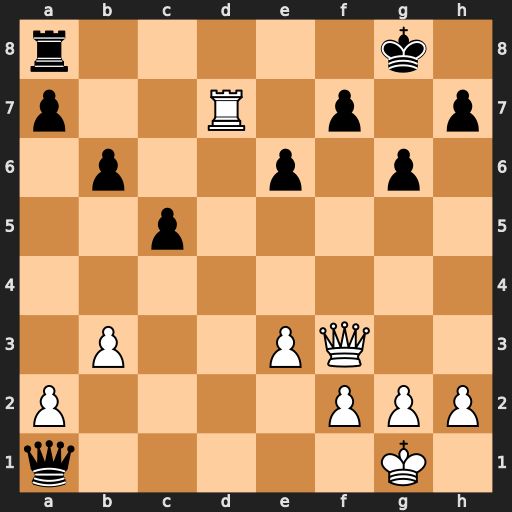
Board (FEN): r5k1/p2R1p1p/1p2p1p1/2p5/8/1P2PQ2/P4PPP/q5K1
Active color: w
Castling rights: -
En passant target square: -
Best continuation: Rd1 Qxa2 Qxa8+